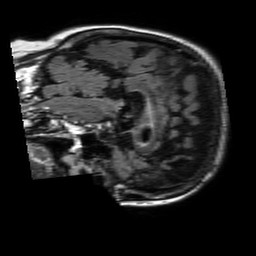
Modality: FLAIR
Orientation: sagittal
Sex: female
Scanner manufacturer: philips
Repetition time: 11 s
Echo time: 0.125 s